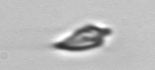
Label: Oxytoxum